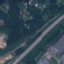
Land use / land cover: Highway